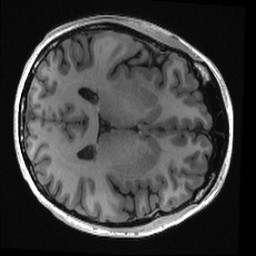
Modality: T1w
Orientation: axial